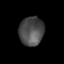
Tissue: prostate
Cell type: T cells
Senescence score: 0.1769
Nuclear area (px): 700
Mean DAPI intensity: 76.163